Interaction volume radius: 10 \u00c5
Interaction volume height: 25 \u00c5
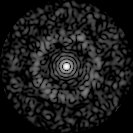
Disorder parameter: 0.8345